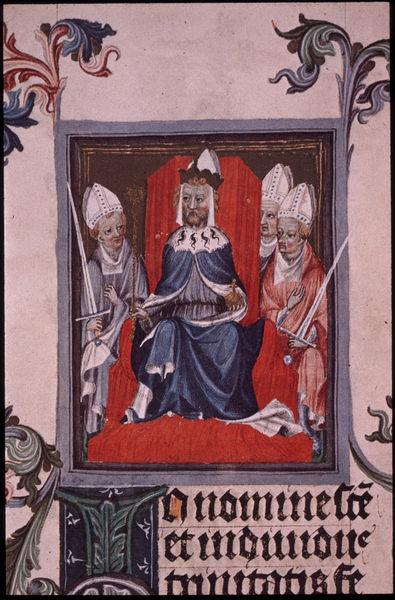
Titel: Die Goldene Bulle
Institution: Wien, Österreichische Nationalbibliothek
Schlagwörter: blau, hand, umhang, weiß, grün, sitzen, blume, blumen, rot, bart, mütze, falten, hermelin, bild, kirche, mantel, stoff, decke, blatt, krone, schrift, papier, bischof, bishop, bishops, blue, cardinal, kaiser, king, könig, papst, people, pope, red, religious, sword, swords, thron, throne, white, black, gray, green, painting, detail, ornamente, brown, buch, glaube, seite, illustration, schwert, schwerter, text, waffen, buchstabe, buchstaben, waffe, kugel, herrscher, hauben, blattwerk, rechteckig, bischöfe, mitra, drawing, paper, calvary, szepter, royal, latein, ornaments, medieval, book, buchmalerei, vegetation, reichsapfel, mitren, miniature, sprache, saints, illumination, manuscript, hermelinkragen, grotesque, schwertr, miter, scrolls, grotesques, regal, midevil, rob, codex, illuminated text, bishof, hermelini, wiriting, drollery, anti-pope, mitras